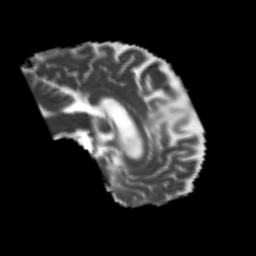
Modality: MD
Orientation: sagittal
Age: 52
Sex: male
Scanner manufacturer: siemens
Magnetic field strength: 3 T
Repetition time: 4.999 s
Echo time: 0.07946 s